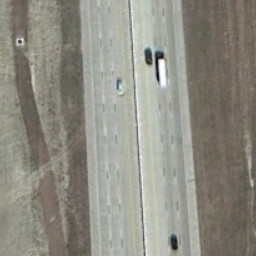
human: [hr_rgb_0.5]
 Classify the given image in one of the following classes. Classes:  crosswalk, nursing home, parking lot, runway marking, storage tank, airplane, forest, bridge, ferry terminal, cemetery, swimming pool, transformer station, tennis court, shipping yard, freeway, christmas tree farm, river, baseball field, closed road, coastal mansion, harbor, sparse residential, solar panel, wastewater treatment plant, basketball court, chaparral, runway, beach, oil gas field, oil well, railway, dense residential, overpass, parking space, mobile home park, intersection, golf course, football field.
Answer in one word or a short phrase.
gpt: freeway